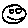
Label: smiley face